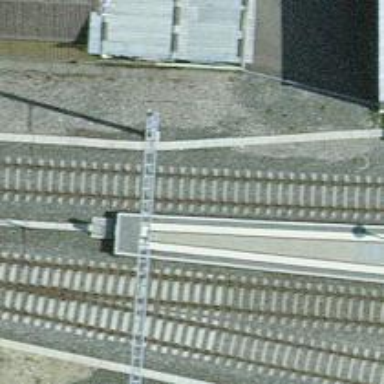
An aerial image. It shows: Single railway track with electrification through contact line.